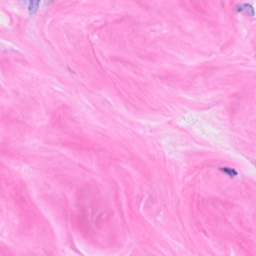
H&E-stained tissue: Breast